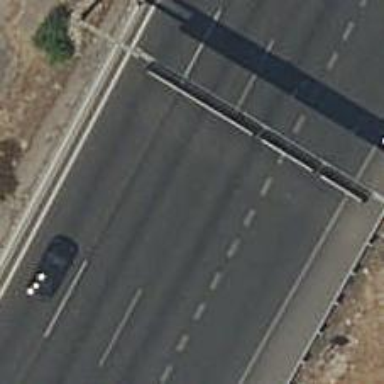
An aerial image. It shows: Motorway junction.